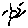
Label: sun